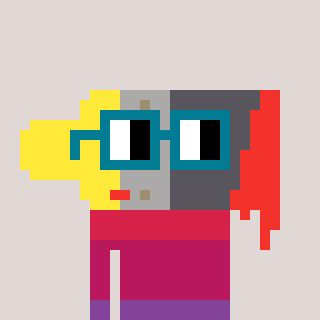
a pixel art character with square dark green glasses, a paintbrush-shaped head and a darkpink-colored body on a warm background